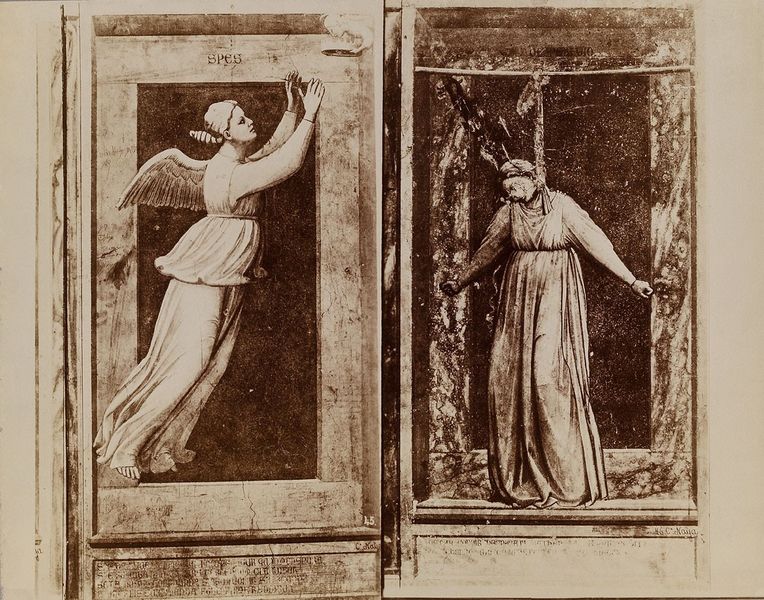
Titel: Padua - Arenakapelle: Tugenden und Laster, Iustitia und Iniustitia von Giotto
Künstler: Carlo Naya
Standort: Hamburg
Institution: Museum für Kunst und Gewerbe Hamburg
Schlagwörter: malerei, kirche, foto, fotografie, photographie, religion, photo, karton, verzweiflung, fresko, deckenmalerei, personifikationen, albumin, darstellungen, tugenden, lichtbild, spes, laster, bildwerke, desperatio, angewandte und bildende kunst, hessische systematik, schwarzweißpositivverfahren, silbersalzverfahren, schwarzweißfotografie, reproduktionsfotografie, kunstreproduktion, reproduktionsphotographie, albuminpapier